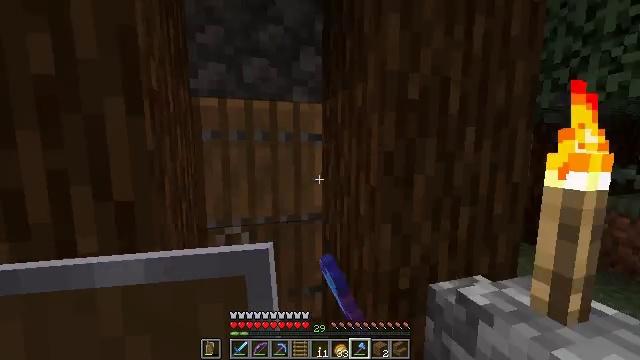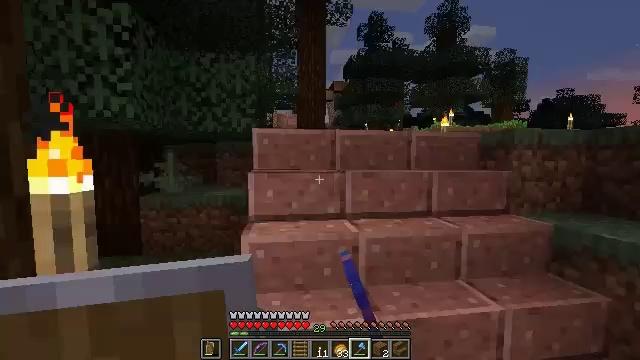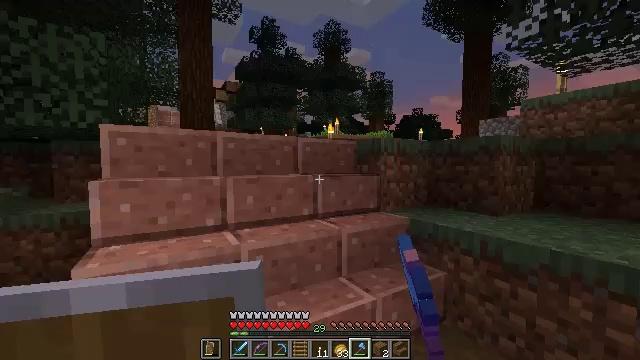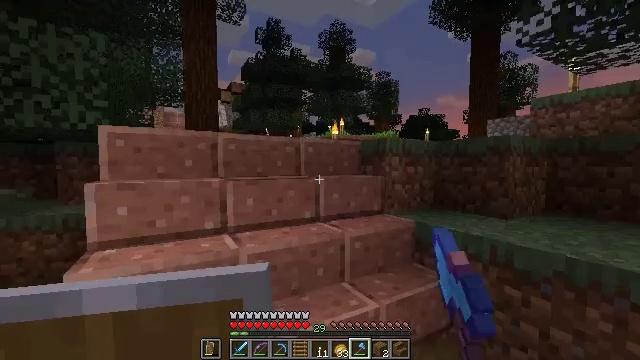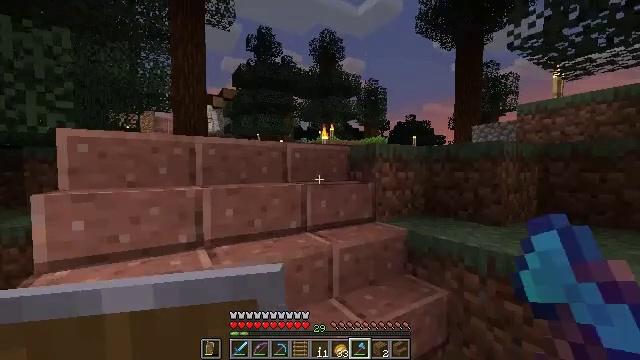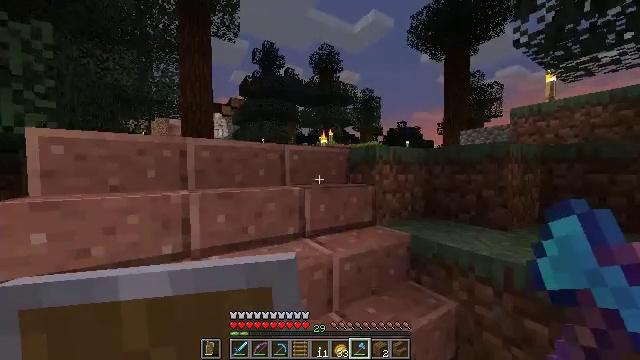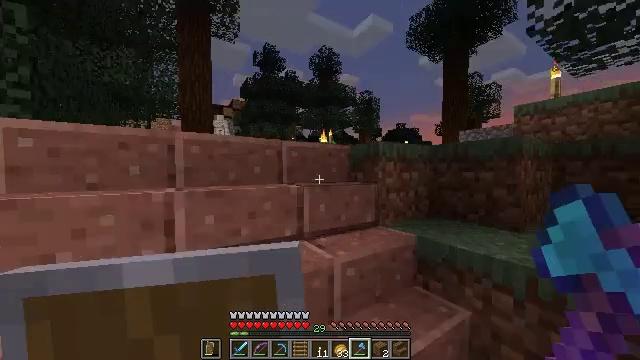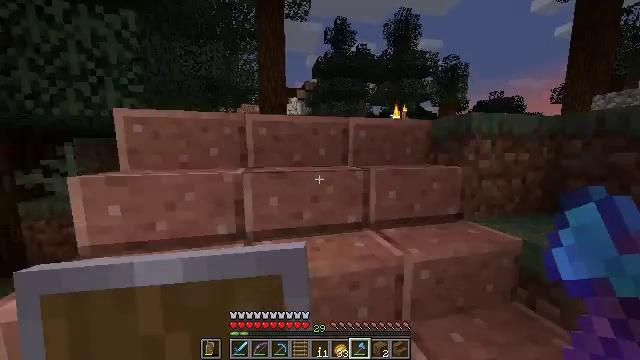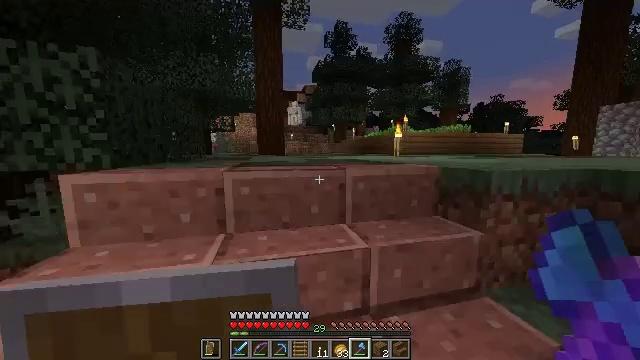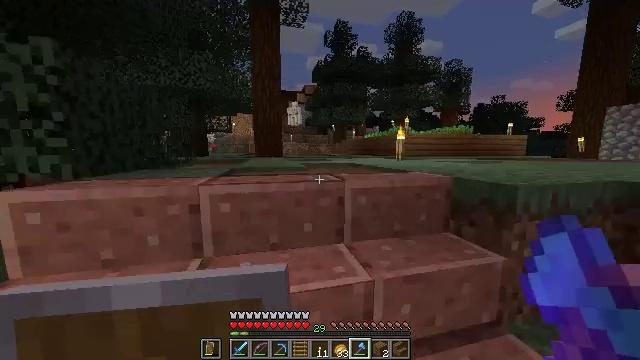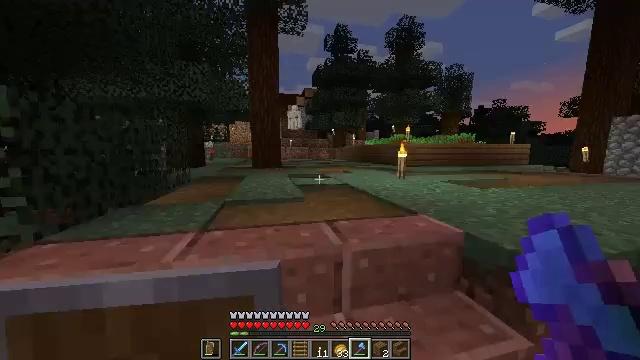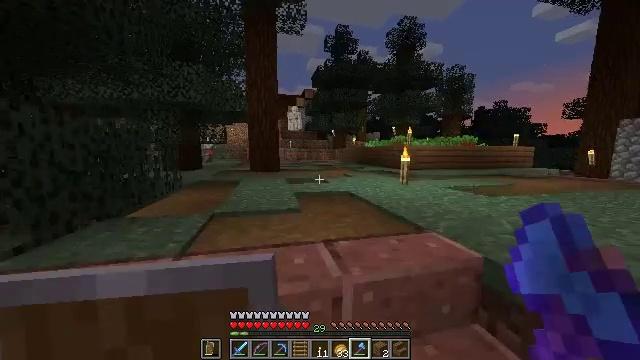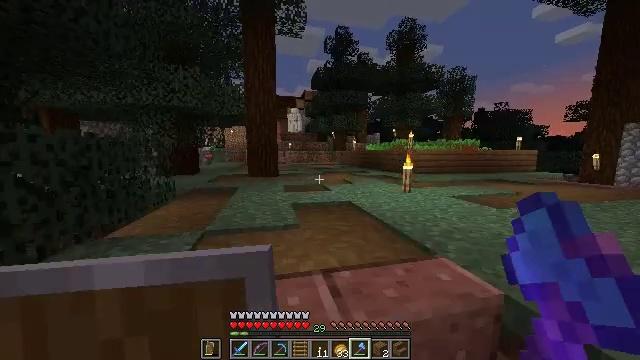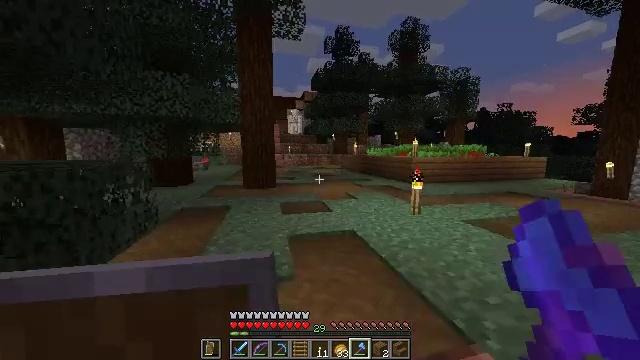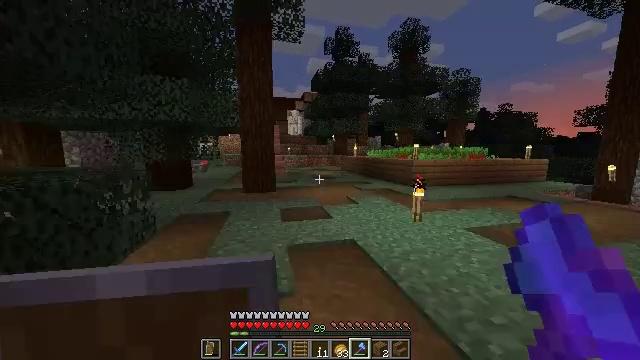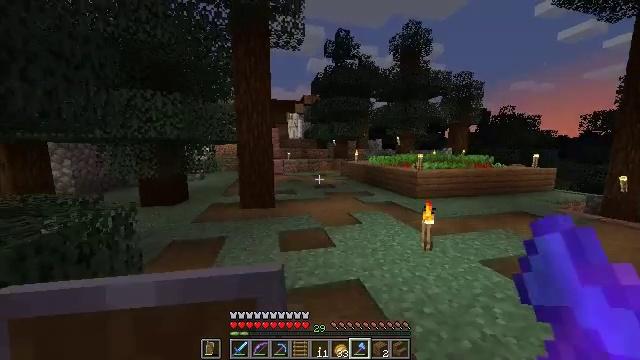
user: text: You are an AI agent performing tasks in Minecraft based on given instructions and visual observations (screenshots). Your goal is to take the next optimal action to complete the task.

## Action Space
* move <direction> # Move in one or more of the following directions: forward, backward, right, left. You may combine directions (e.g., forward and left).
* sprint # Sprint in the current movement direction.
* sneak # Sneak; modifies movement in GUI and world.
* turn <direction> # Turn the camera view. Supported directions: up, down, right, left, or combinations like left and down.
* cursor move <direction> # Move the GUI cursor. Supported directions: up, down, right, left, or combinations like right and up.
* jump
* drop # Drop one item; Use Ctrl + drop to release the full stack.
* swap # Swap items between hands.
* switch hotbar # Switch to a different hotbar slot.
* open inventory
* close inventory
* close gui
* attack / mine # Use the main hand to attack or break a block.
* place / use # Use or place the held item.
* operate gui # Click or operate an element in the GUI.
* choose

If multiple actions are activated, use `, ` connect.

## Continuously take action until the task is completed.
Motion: motion action
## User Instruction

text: Craft an orange bed.
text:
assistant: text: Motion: move forward and move right, turn right and up
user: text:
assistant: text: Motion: move forward and move right, turn right and up
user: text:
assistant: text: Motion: move forward, sprint, turn left
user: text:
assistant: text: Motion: move forward, sprint, turn right
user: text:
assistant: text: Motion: move forward, sprint
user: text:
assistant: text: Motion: move forward, sprint
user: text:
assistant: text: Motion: move forward, sprint, turn left and down
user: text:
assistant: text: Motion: move forward
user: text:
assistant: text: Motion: move forward, sprint
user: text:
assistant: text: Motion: move forward, sprint
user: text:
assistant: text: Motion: move forward, sprint
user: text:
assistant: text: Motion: move forward
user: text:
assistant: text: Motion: move forward
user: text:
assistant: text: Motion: move forward
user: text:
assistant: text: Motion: move forward
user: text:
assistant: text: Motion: move forward
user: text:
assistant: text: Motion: move forward
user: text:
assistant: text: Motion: move forward
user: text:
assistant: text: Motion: move forward
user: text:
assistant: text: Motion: move forward
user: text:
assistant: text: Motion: move forward, sprint
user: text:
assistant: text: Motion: move forward, sprint
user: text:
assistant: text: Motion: move forward, sprint
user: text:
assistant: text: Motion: move forward
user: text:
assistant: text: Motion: move forward
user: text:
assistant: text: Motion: move forward
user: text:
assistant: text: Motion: move forward
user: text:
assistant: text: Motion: move forward
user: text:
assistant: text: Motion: move forward
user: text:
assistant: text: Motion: move forward